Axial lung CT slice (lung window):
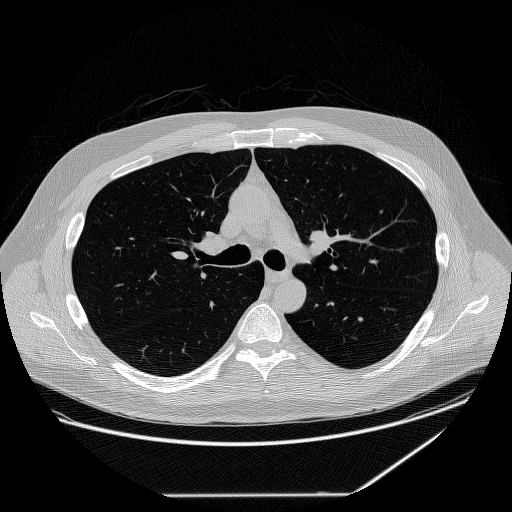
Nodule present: no